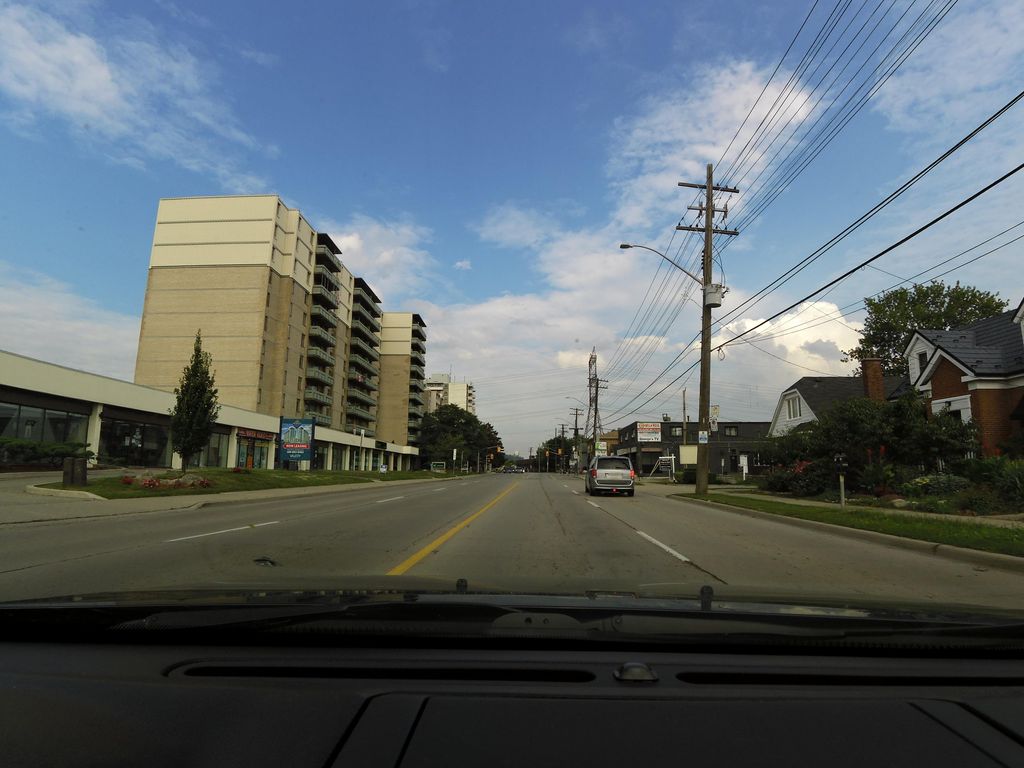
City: hamilton